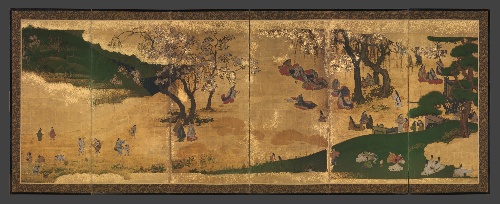
Title: 花見・紅葉狩図屏風|Cherry-Blossom and Maple-Leaf Viewing
Date: ca. 1630s
Object type: Screens
Classification: Paintings
Medium: Pair of six-panel folding screens; ink, color, and gold on gilded paper
Culture: Japan
Period: Edo period (1615–1868)
Dimensions: Image (each): 49 1/2 in. × 11 ft. 9 5/8 in. (125.7 × 359.7 cm)
Overall (each): 56 7/8 in. × 12 ft. 2 in. (144.5 × 370.8 cm)
Department: Asian Art
Credit line: Mary Griggs Burke Collection, Gift of the Mary and Jackson Burke Foundation, 2015
Accession year: 2015
Repository: Metropolitan Museum of Art, New York, NY
Tags: Human Figures|Flowers|Leaves|Trees